Question: How to get running total in SSMS ?
'''
select E.Employee,E.Month,E.Year,E.Salary,
SUM(E.Salary) over (partition by E.Year order by E.Employee) as Cum_Sal
from Employees E
group by E.Employee,E.Month,E.Year,E.Salary
order by E.Year
'''
Output needed:

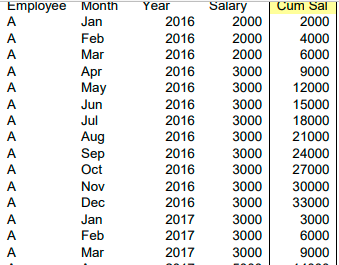
Answer: Try this:
'''
select E.Employee
,E.Month
,E.Year
,E.Salary
,SUM(E.Salary) OVER
(
partition by E.Year
order by CASE E.Month
WHEN 'Jan' THEN 1
WHEN 'Feb' THEN 2
WHEN 'Mar' THEN 3
WHEN 'Apr' THEN 4
WHEN 'May' THEN 5
WHEN 'Jun' THEN 6
WHEN 'Jul' THEN 7
WHEN 'Aug' THEN 8
WHEN 'Sep' THEN 9
WHEN 'Oct' THEN 10
WHEN 'Nov' THEN 11
WHEN 'Dec' THEN 12
END
) as Cum_Sal
from Employees E
order by E.Year
'''